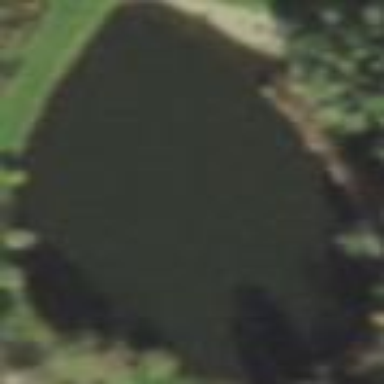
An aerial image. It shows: Water pond surrounded by natural water.